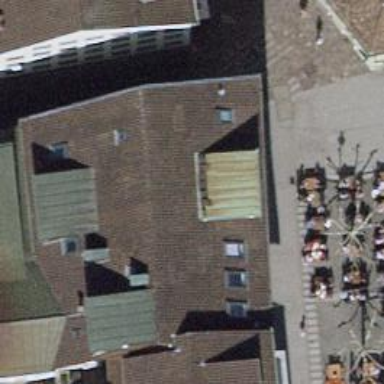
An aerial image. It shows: Restaurant.